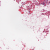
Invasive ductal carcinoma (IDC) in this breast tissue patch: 0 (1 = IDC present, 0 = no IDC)